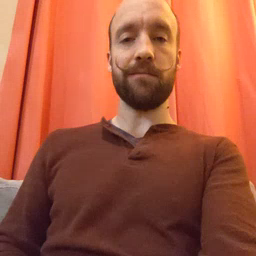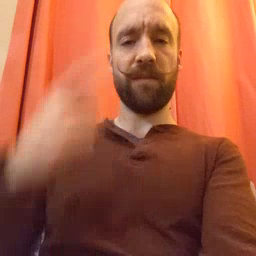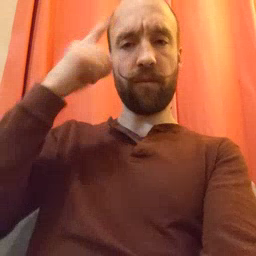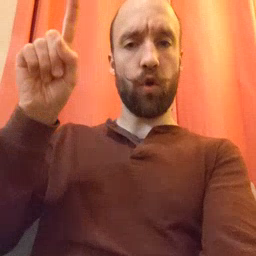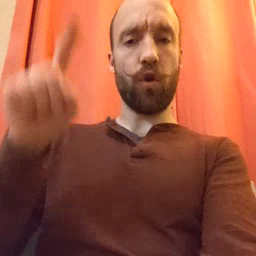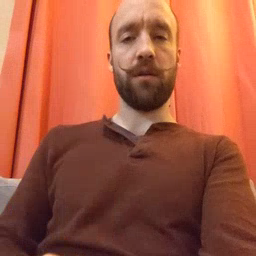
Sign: for